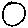
Label: circle